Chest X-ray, AP view. Patient: 58 years old, sex M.
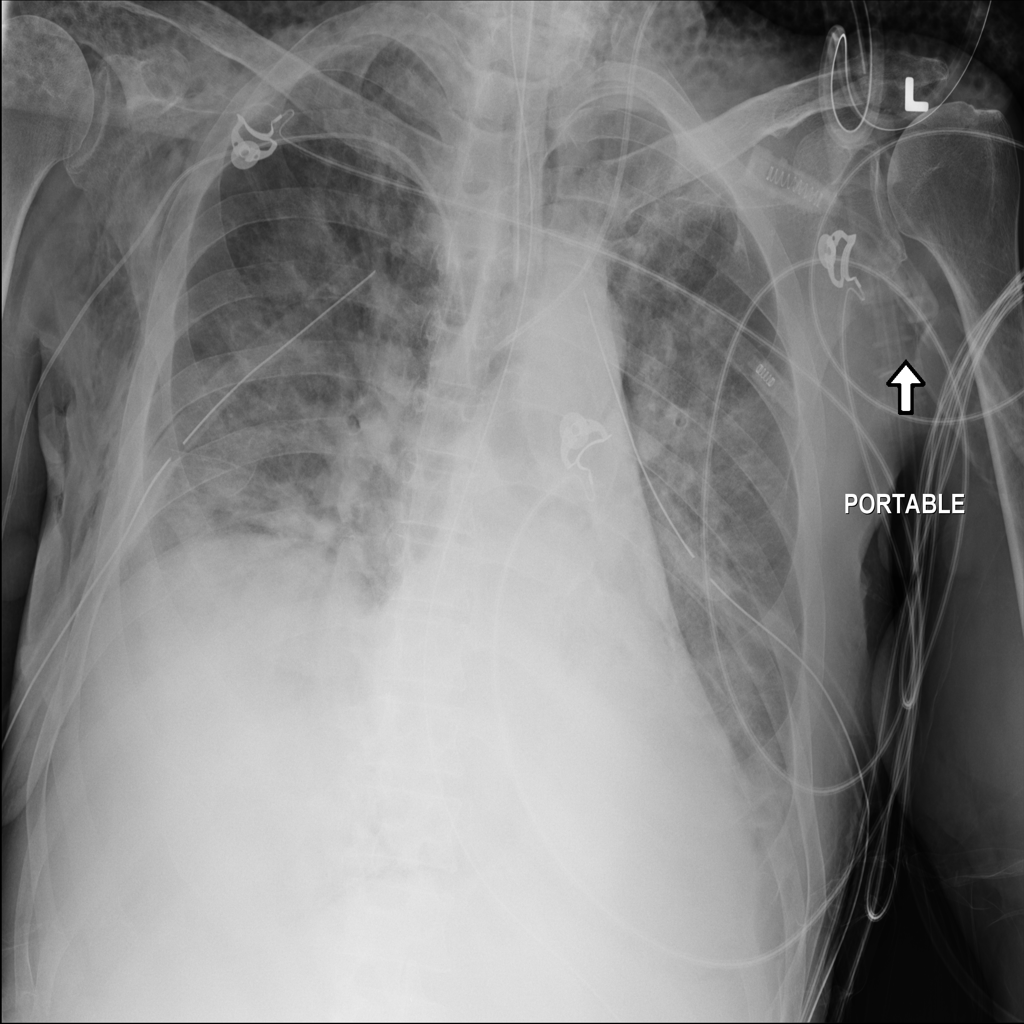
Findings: Emphysema